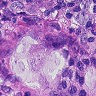
Metastatic tissue present: yes